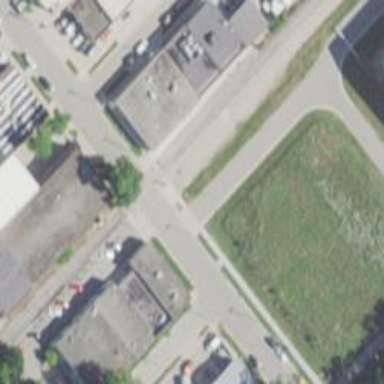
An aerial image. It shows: Residential road with asphalt surface and separate sidewalk.